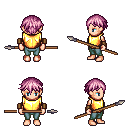
a pixel art fantasy rpg character, female body template, human, light skin, gold chest armor, teal pants, pink short bangs hairstyle, leather bracers, spear, four views (front, back, left, right), 2x2 character sprite sheet, small pixel art, hard edges, no anti-aliasing